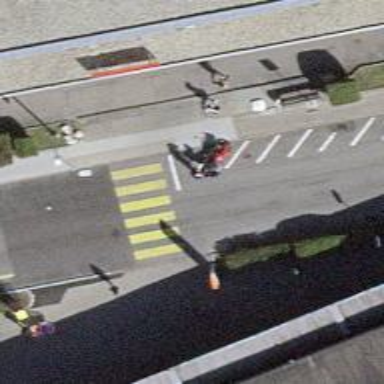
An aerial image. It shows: Marked road crossing.